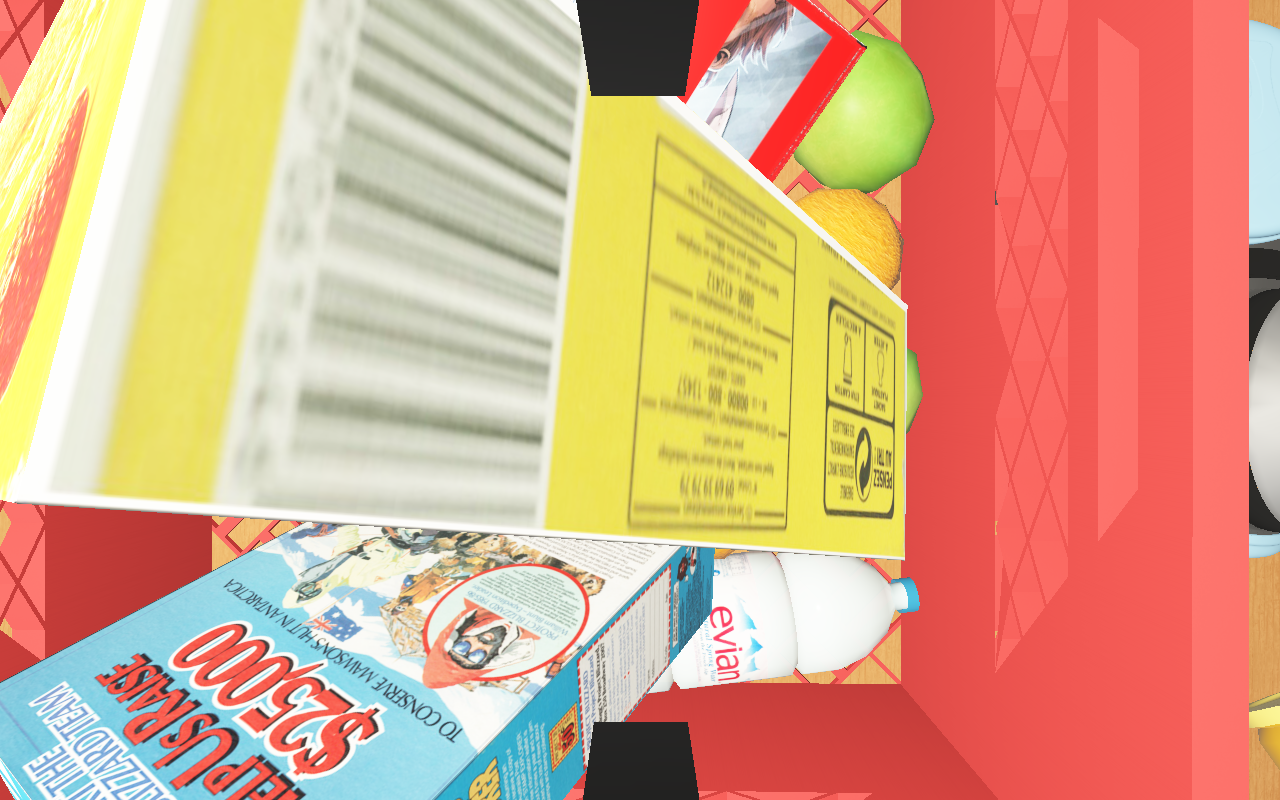
Objects in the scene:
carafe
water bottle
apple
apple
plate
glass
cereal box
biscuit box